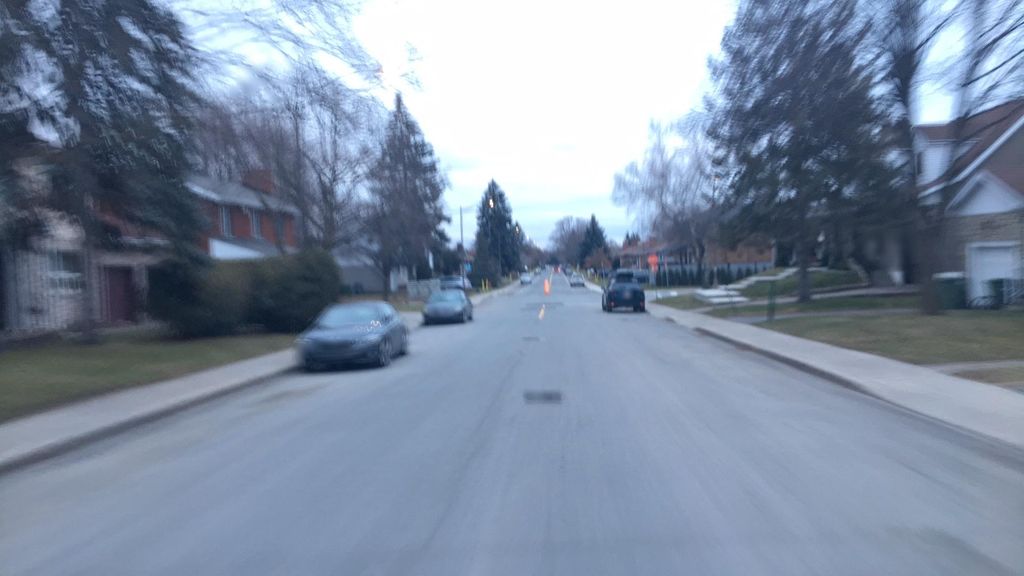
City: montreal